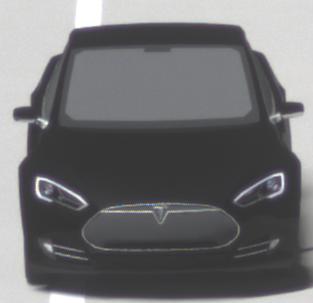
Make: Tesla
Model: Model S 60
Detailed model: Model S
Model produced from: 2013/10
Model produced until: 2014/10
Doors: 5
Color: black
Road condition: wet road
Daytime: not specified
Contrast: high contrast